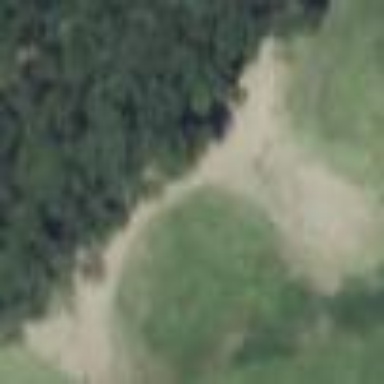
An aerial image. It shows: Golf bunker filled with natural sand.